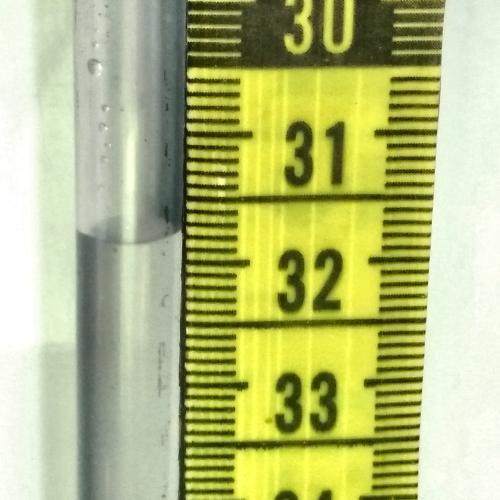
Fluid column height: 31.8 cm